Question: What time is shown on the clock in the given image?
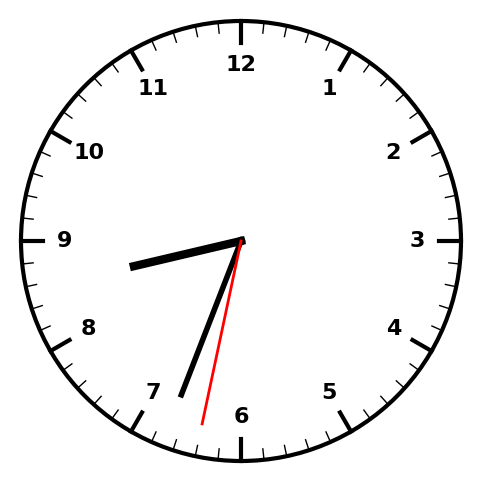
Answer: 08:33:32